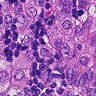
Metastatic tissue present: yes